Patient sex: F
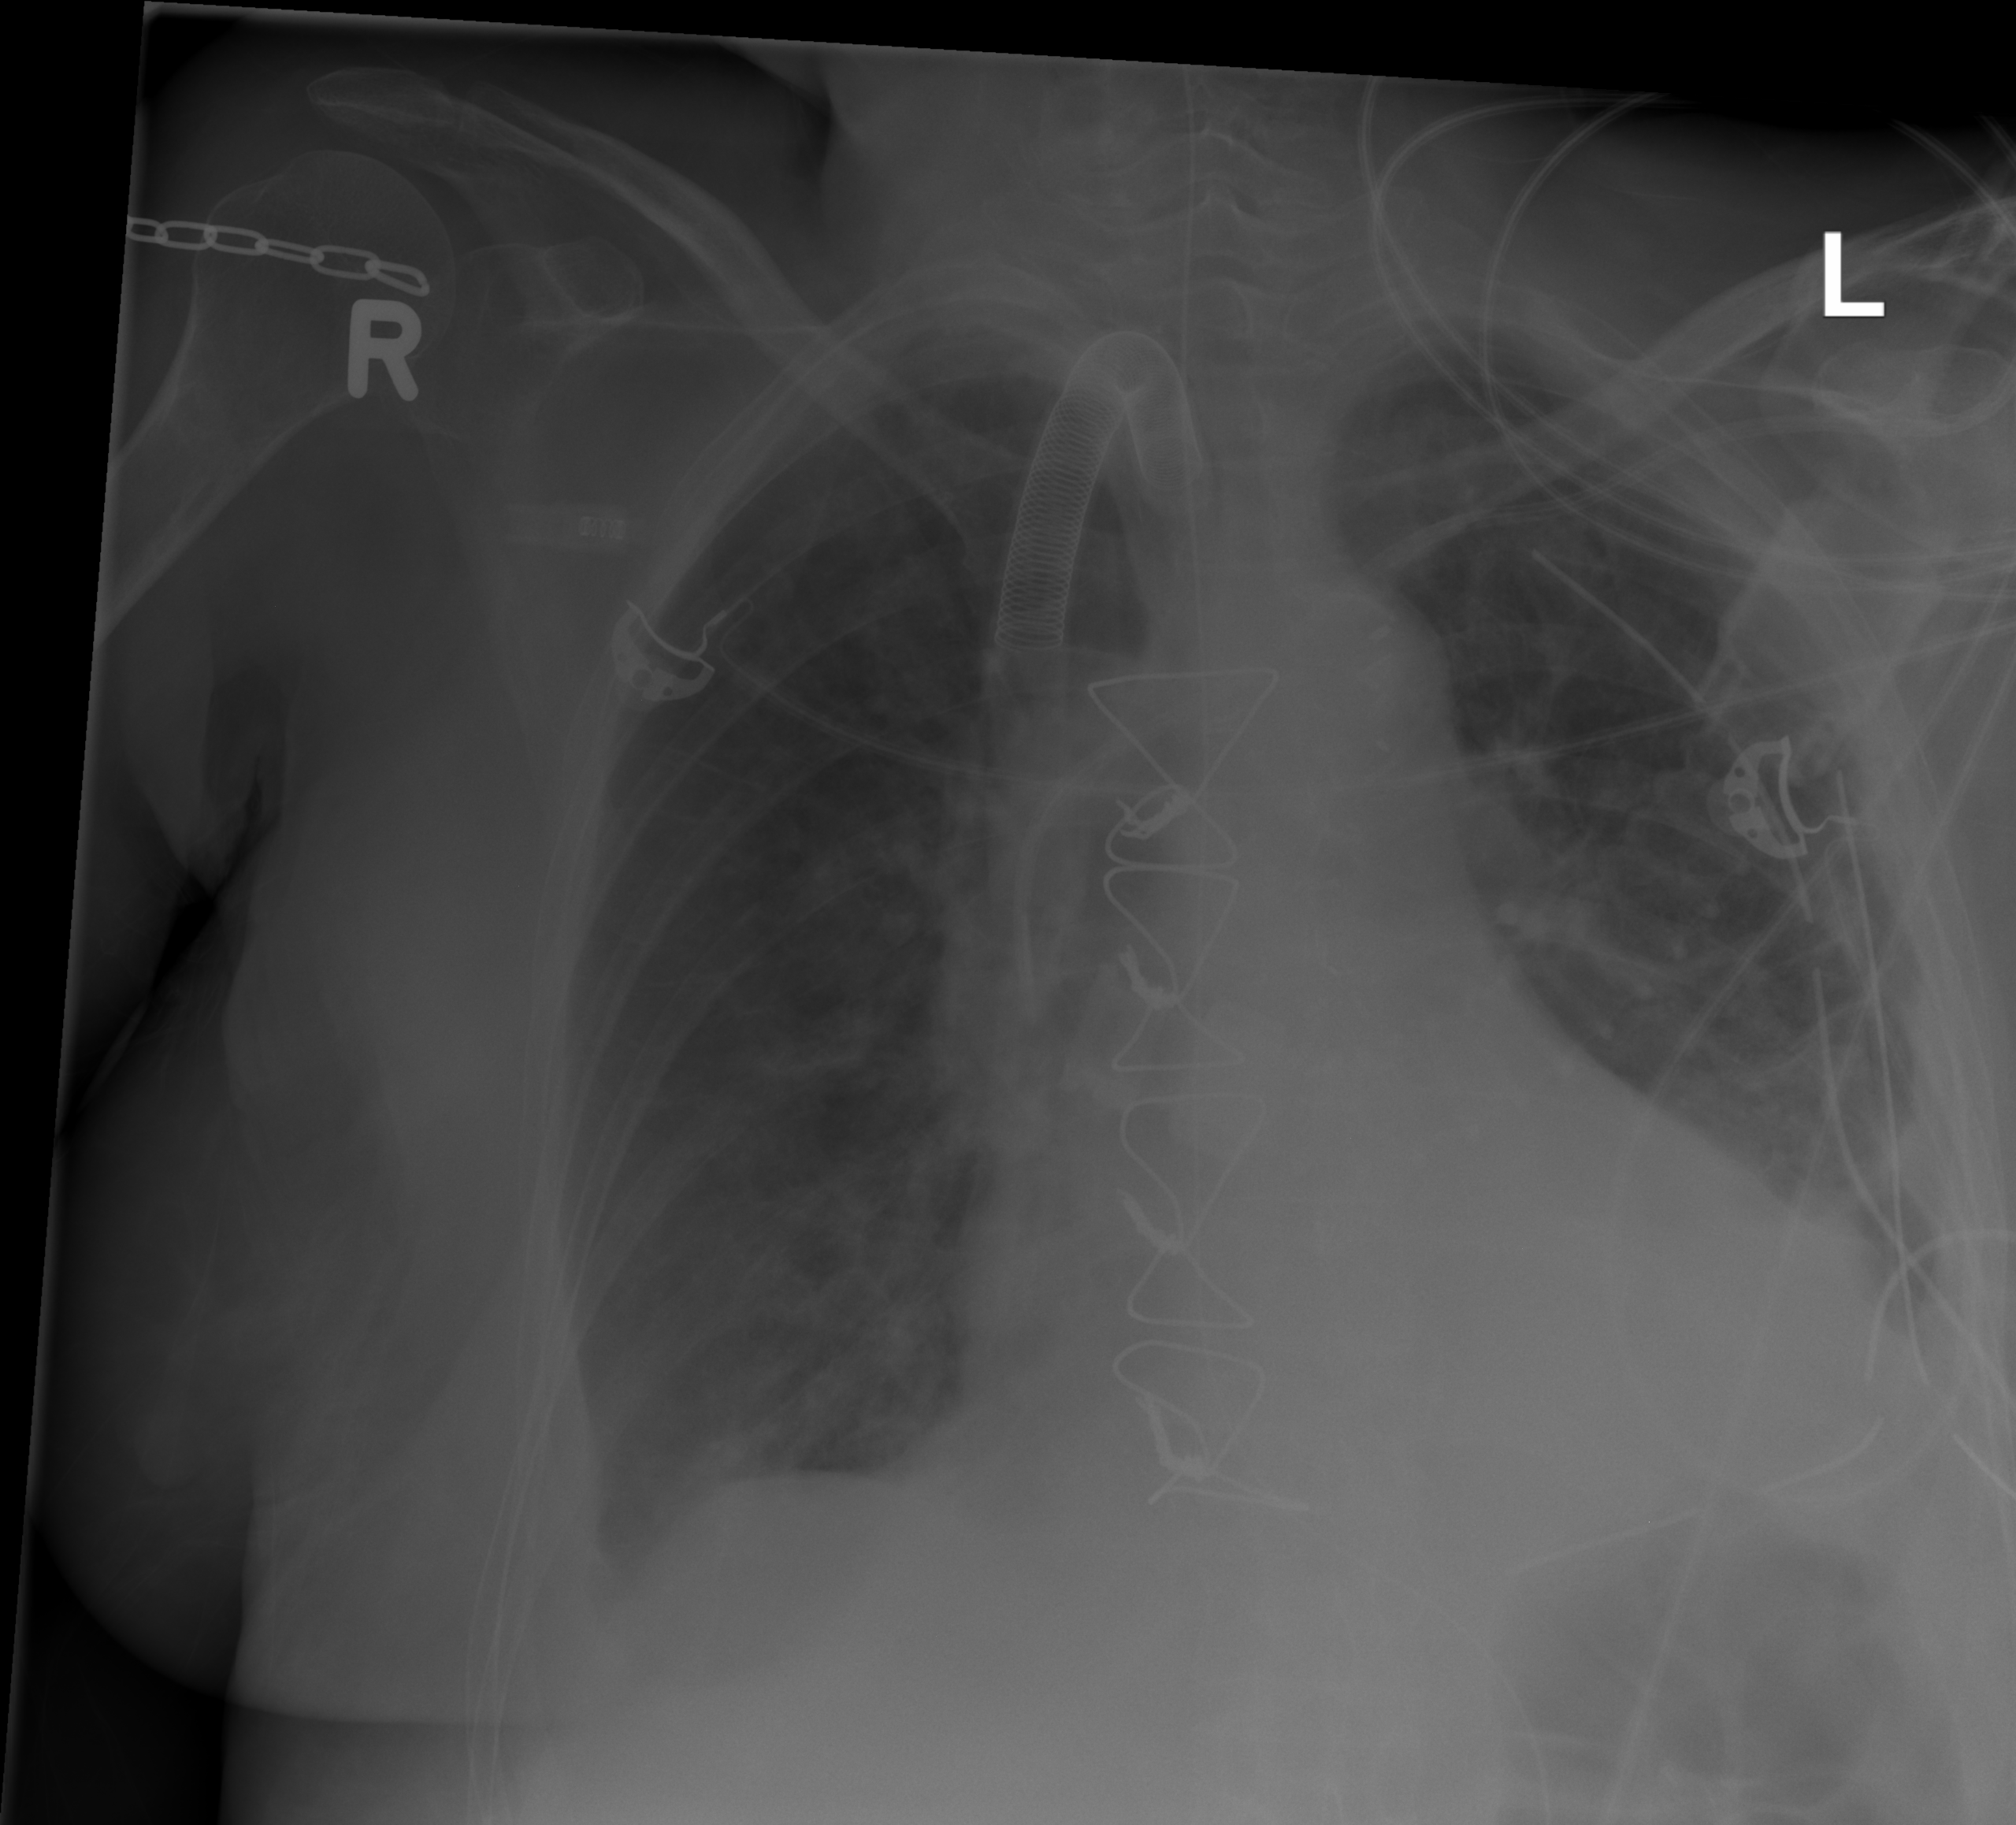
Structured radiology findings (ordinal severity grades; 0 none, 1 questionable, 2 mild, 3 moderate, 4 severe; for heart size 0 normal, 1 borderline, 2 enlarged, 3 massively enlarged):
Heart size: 0
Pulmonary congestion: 1
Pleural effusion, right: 1
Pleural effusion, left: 1
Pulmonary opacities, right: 0
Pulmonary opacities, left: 0
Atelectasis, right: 1
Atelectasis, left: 2